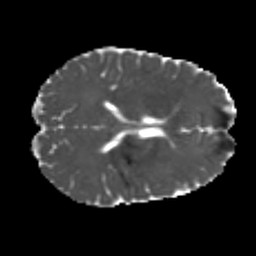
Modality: MD
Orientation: axial
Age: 24
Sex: male
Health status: healthy
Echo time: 0.074 s